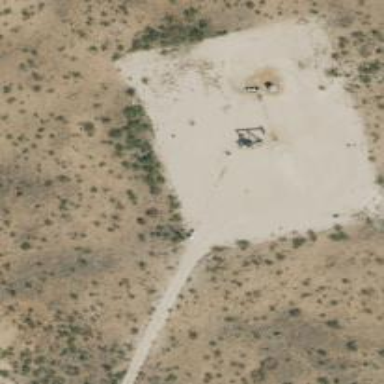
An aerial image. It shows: Petroleum well.